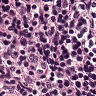
Metastatic tissue present: no